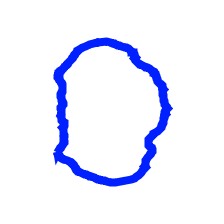
Shape: circle